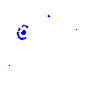
Particle: electron